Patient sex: F
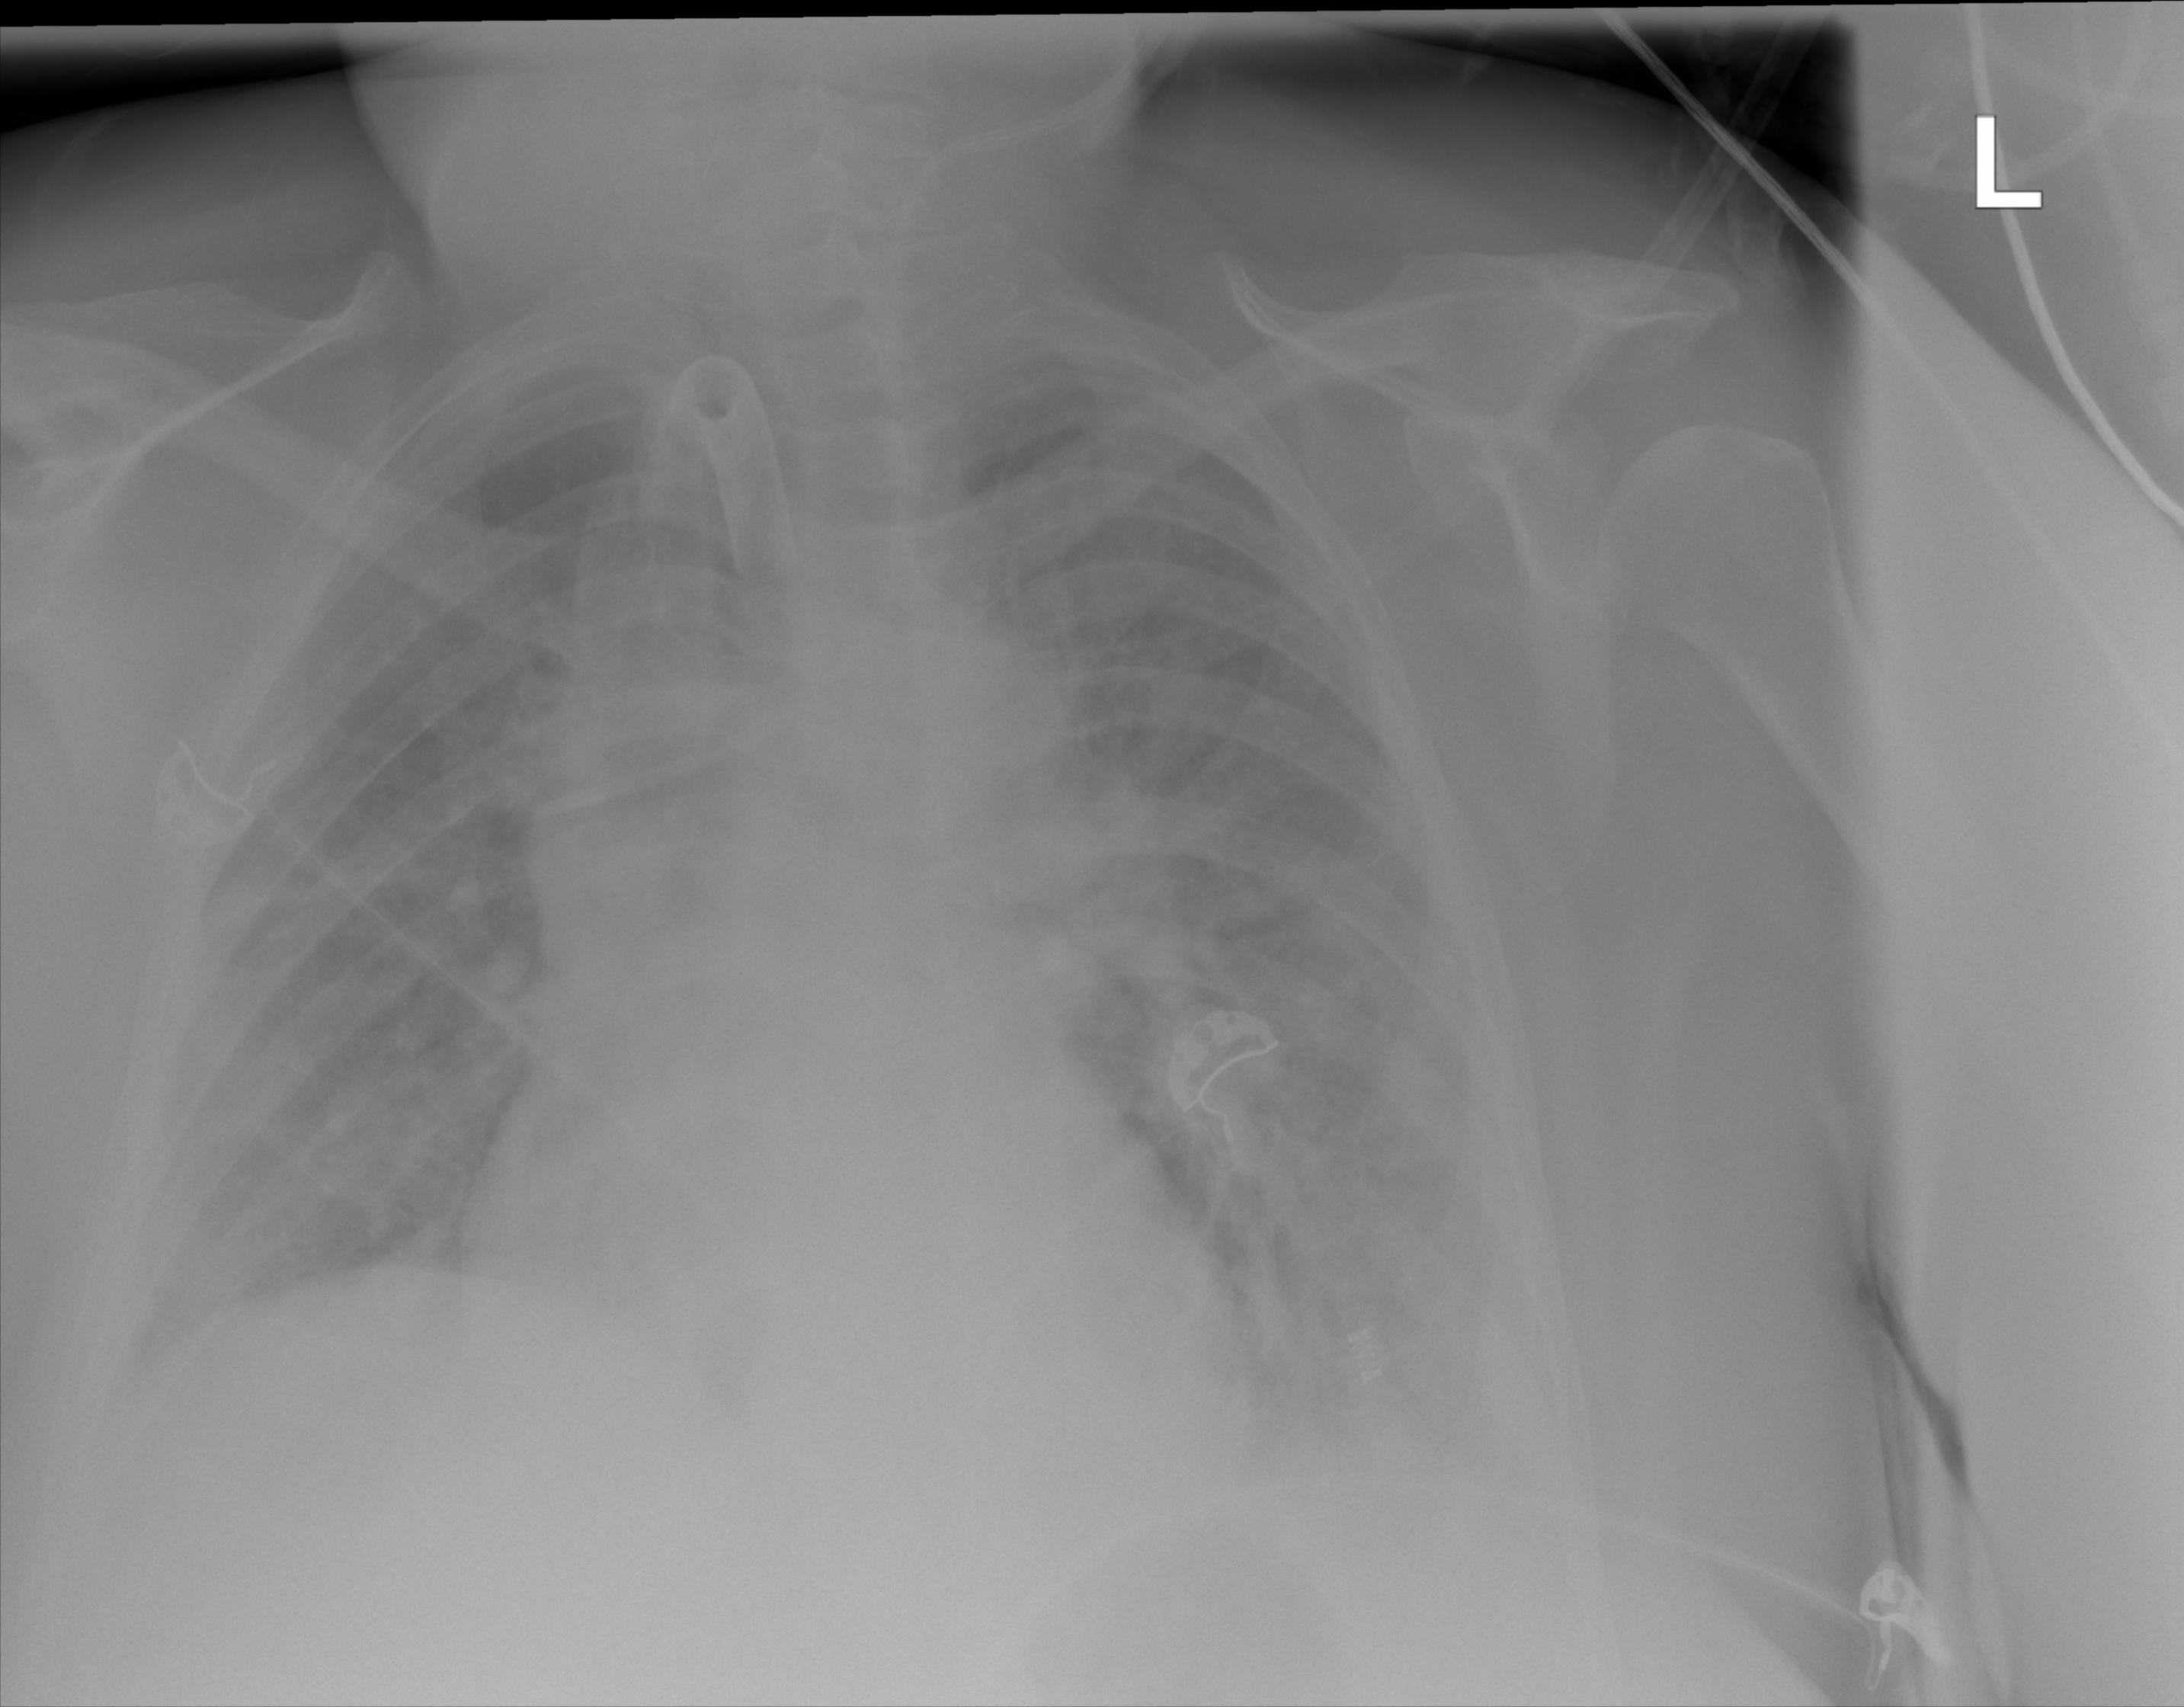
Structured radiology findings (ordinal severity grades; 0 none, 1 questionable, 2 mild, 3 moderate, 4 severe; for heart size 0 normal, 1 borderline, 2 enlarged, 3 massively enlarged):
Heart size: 0
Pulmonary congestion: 2
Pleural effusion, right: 0
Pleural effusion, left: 0
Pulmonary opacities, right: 2
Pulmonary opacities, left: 2
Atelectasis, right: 0
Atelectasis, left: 0